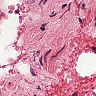
Metastatic tissue present: no